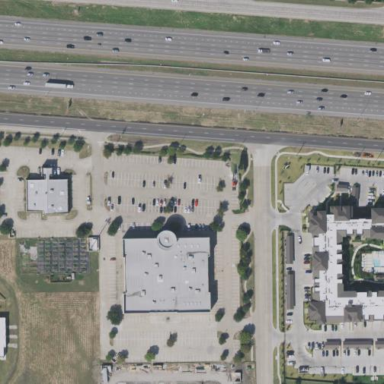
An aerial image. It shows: Retail area.